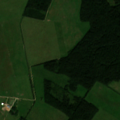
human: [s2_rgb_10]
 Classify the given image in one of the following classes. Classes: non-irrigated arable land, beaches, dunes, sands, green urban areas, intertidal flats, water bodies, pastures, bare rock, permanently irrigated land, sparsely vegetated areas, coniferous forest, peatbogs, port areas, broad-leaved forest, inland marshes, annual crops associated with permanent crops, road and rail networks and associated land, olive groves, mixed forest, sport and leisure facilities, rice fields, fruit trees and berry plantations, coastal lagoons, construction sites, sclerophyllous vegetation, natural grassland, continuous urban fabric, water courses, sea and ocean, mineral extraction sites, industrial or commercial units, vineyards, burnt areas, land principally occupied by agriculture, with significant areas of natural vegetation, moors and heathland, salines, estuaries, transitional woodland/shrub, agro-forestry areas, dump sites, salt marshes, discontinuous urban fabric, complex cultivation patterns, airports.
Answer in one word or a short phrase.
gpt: non-irrigated arable land, land principally occupied by agriculture, with significant areas of natural vegetation, coniferous forest, mixed forest